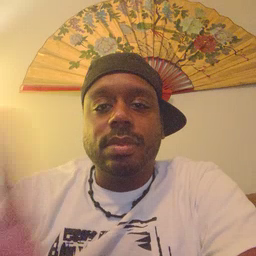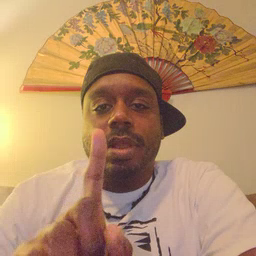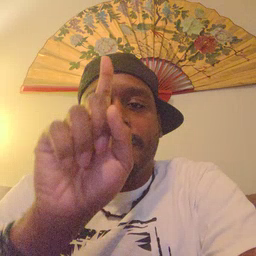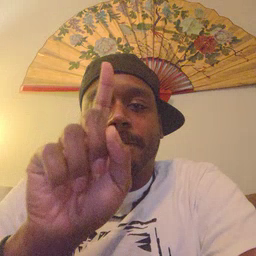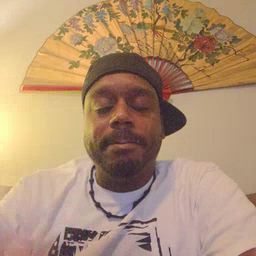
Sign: up